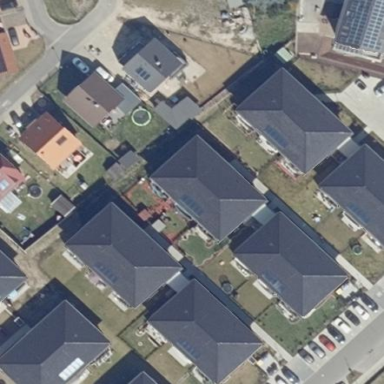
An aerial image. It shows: Hipped roof apartment building.